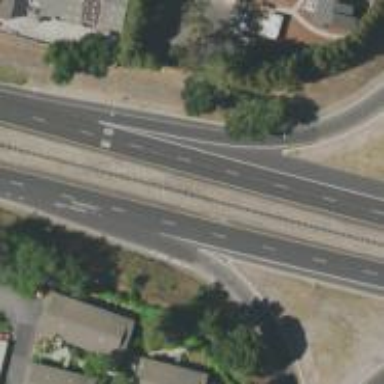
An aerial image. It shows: Trunk link road with asphalt surface.